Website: home-depot
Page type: payment
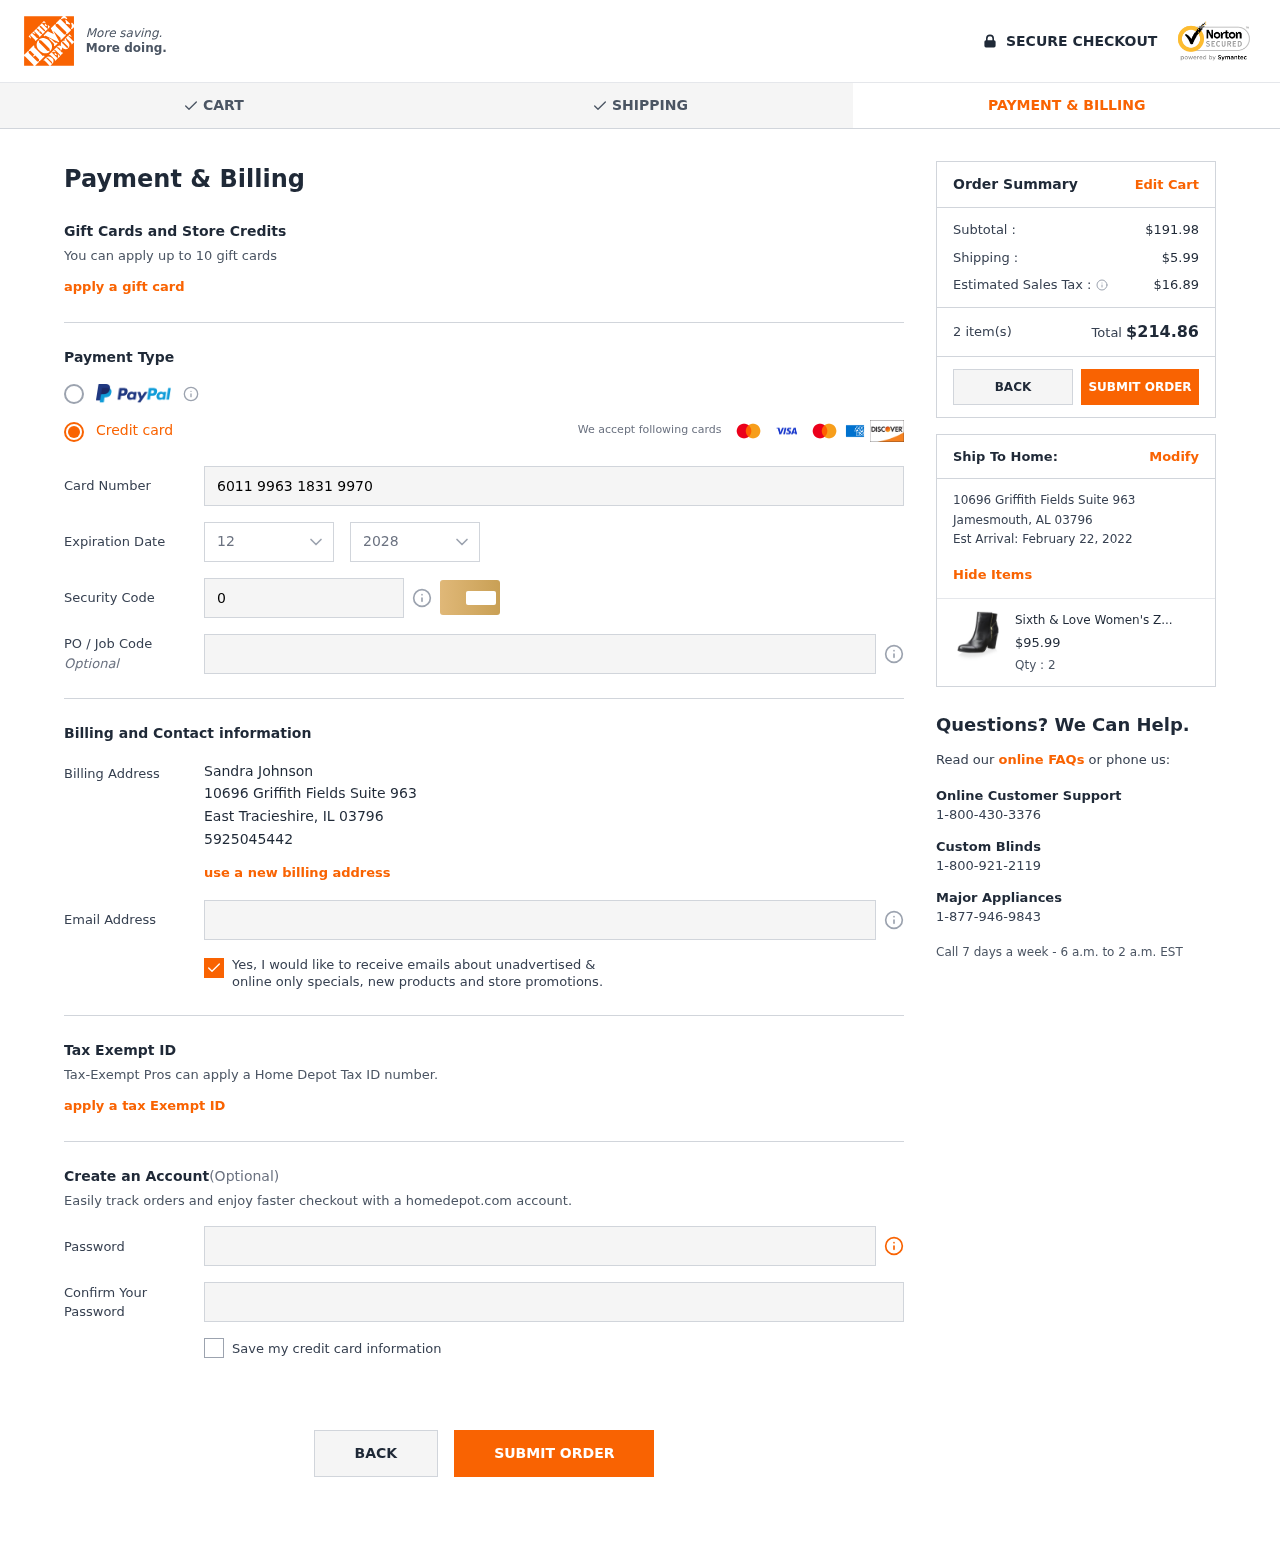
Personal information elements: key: PII_CARD_CVV
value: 066
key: PII_CARD_EXPIRY_MONTH
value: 12
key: PII_CARD_EXPIRY_YEAR
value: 28
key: PII_CARD_NUMBER
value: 6011 9963 1831 9970
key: PII_CITY
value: East Tracieshire
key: PII_CITY2
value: Jamesmouth
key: PII_EMAIL
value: sandra.johnson@yahoo.com
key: PII_FULLNAME
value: Sandra Johnson
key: PII_PHONE
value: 5925045442
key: PII_POSTCODE
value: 03796
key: PII_POSTCODE2
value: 03796
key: PII_STATE_ABBR
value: IL
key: PII_STATE_ABBR2
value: AL
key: PII_STREET
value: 10696 Griffith Fields Suite 963
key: PII_STREET2
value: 10696 Griffith Fields Suite 963
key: PII_POSTCODE_FULL
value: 03796
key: PII_POSTCODE_NUMERIC
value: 3796
Product elements: key: PRODUCT1_NAME
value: Sixth & Love Women's Zip Bootie, Black, 5.5 M US
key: PRODUCT1_PRICE
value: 95.99
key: PRODUCT1_QUANTITY
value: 2
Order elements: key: ORDER_SUBTOTAL
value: $191.98
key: ORDER_SHIPPING_COST
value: $5.99
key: ORDER_TAX
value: $16.89
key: ORDER_NUM_ITEMS
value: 2 item(s)
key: ORDER_TOTAL
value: $214.86
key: ORDER_DELIVERY_DATE
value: February 22, 2022